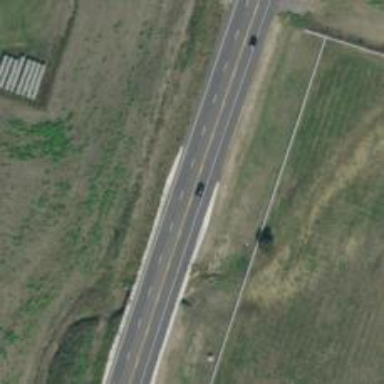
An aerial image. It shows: Asphalt road classified as primary highway.